Field crop: tomato
Growth stage: 1
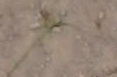
Species: cyperus